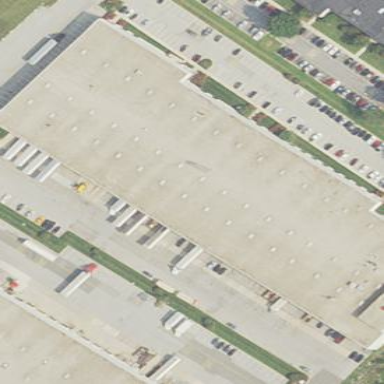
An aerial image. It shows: Warehouse.